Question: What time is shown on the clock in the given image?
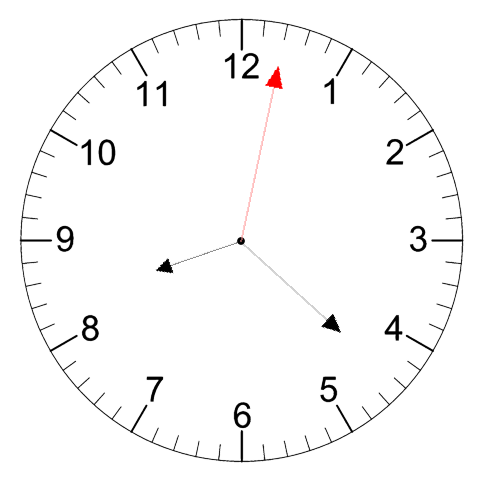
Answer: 08:22:02